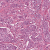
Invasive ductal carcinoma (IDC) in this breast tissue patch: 1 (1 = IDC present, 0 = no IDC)